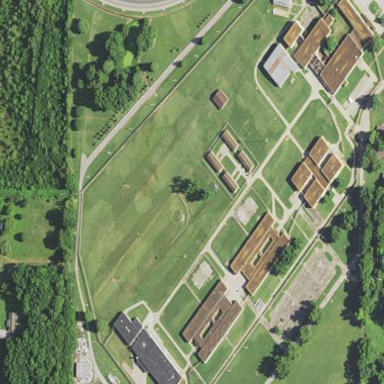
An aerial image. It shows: Prison.